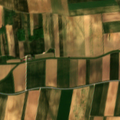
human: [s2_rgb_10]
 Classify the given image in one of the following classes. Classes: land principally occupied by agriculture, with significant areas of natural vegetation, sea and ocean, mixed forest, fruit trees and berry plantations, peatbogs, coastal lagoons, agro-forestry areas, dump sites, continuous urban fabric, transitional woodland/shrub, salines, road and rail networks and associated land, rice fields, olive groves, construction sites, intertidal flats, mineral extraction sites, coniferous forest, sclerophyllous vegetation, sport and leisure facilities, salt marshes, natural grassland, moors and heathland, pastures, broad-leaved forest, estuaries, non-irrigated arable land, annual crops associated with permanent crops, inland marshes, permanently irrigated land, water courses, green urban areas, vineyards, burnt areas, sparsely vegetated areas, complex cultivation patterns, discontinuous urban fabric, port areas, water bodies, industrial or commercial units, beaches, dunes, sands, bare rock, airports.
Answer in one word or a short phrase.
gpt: non-irrigated arable land, complex cultivation patterns